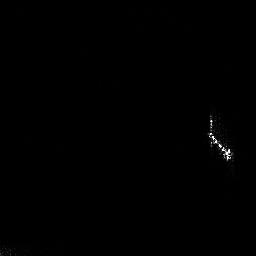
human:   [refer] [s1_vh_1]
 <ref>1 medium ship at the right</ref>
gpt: <box>[[79, 42, 90, 63, 0]]</box>